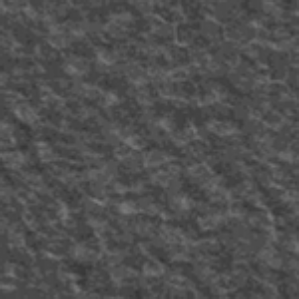
Label: frost